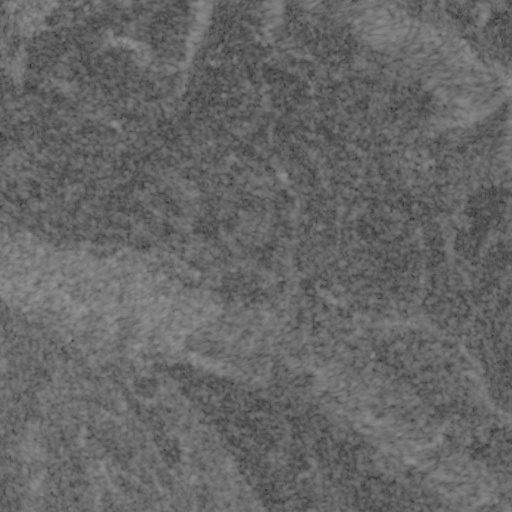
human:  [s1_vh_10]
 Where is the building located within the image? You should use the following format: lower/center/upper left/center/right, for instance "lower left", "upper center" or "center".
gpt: The building is located in the upper right of the image.
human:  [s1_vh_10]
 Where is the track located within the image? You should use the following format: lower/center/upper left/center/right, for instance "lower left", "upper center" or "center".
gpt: There is no track in the image.

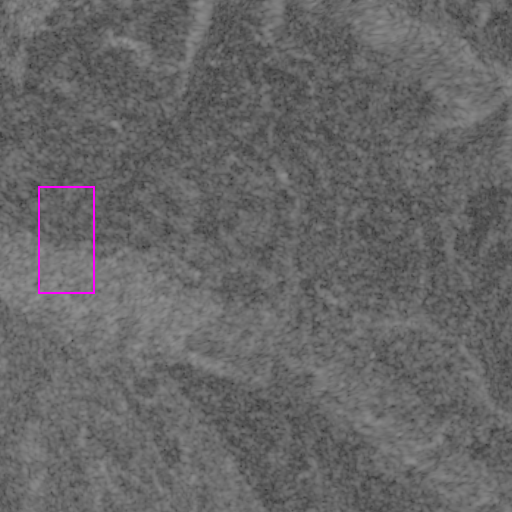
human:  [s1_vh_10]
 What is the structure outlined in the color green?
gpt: There is no green outline.
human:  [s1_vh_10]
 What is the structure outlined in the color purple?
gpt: There is no structure outlined in purple.